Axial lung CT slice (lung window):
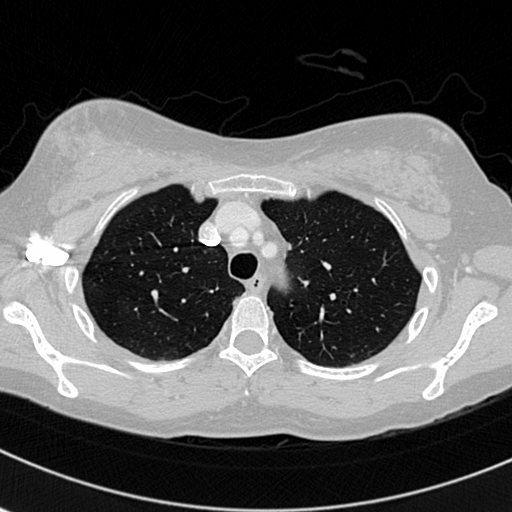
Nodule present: no